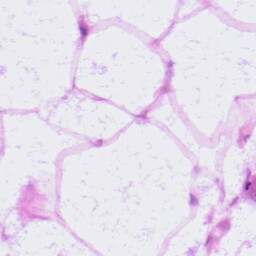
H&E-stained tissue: LymphNode